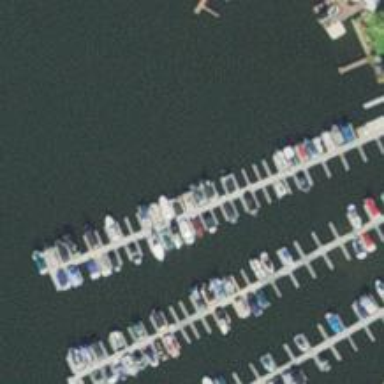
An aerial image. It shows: Man-made pier.